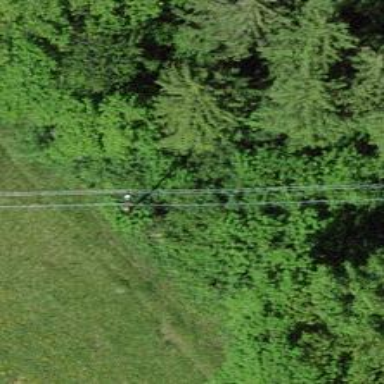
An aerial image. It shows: Utility pole in the area.